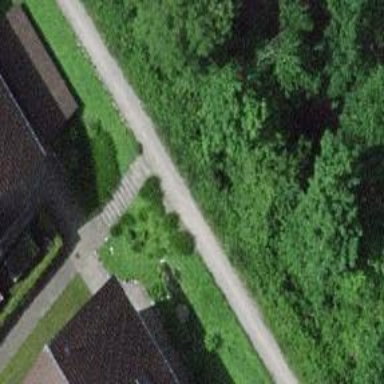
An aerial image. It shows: Set of concrete steps.